Aerial crown-view tile of a tropical tree (Barro Colorado Island, Panama), acquired 20250616:
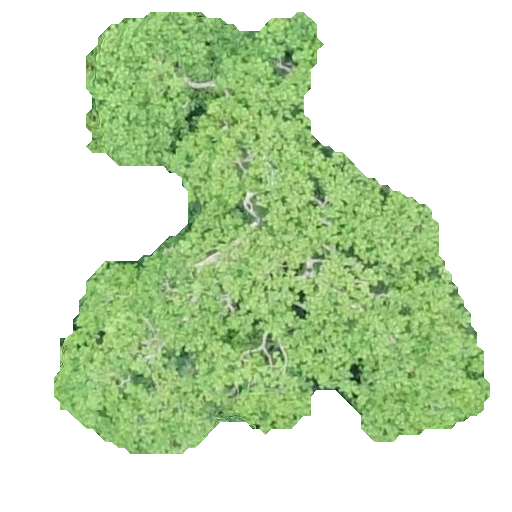
Species: Trattinnickia aspera
GBIF accepted scientific name: Trattinnickia aspera
Crown area: 177.368 m²